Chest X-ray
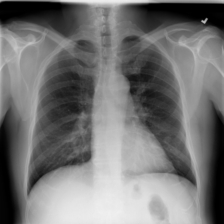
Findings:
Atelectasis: negative
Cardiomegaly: negative
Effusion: negative
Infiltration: negative
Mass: negative
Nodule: negative
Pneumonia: negative
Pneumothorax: negative
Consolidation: negative
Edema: negative
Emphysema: negative
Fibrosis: negative
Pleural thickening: negative
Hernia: negative